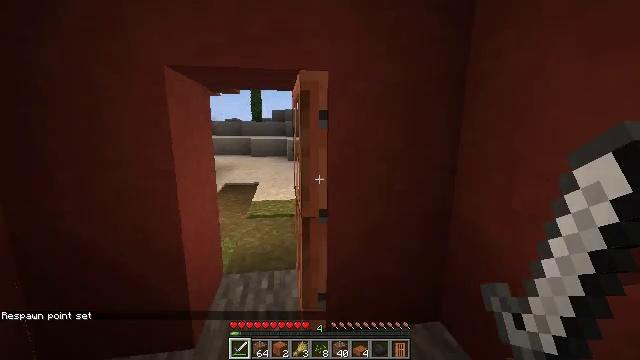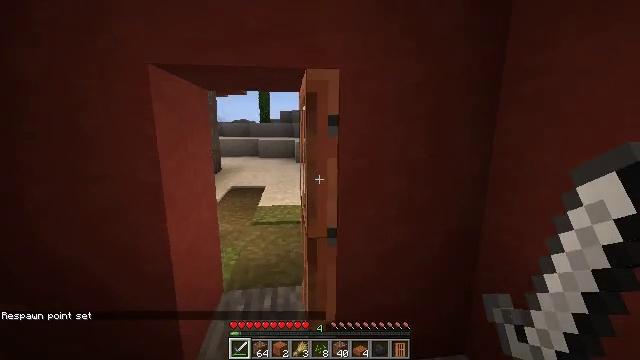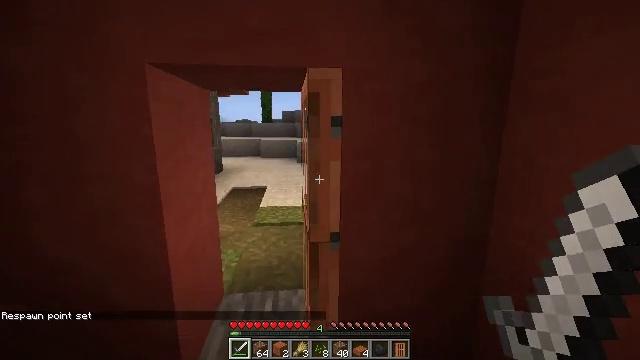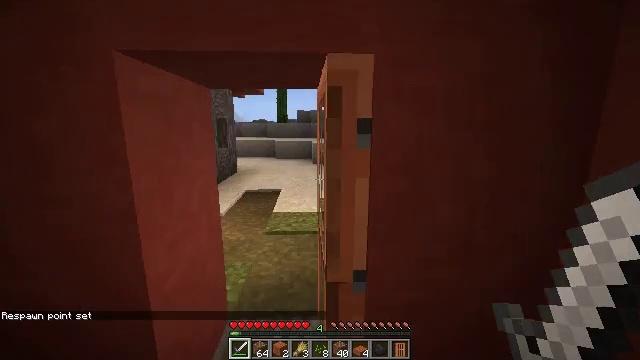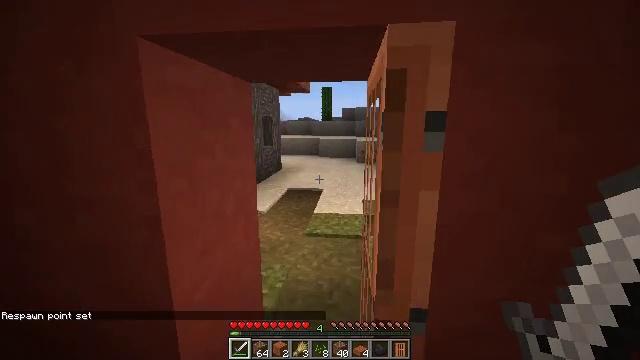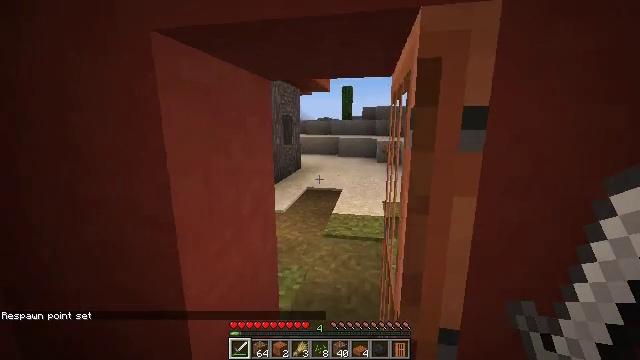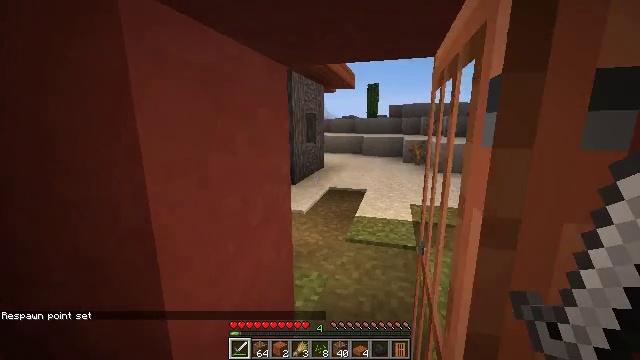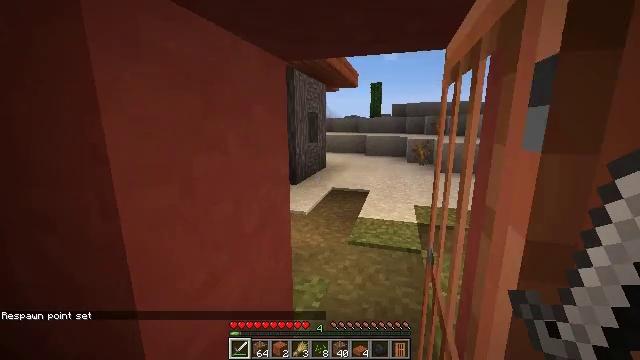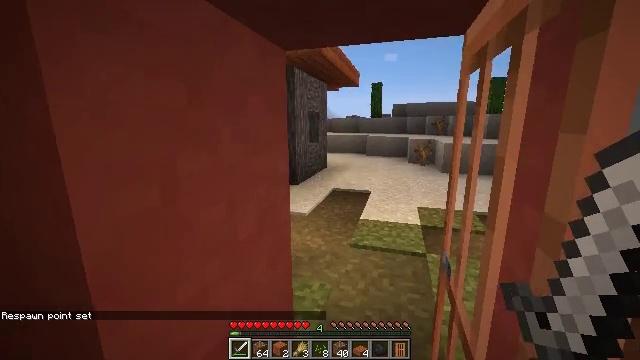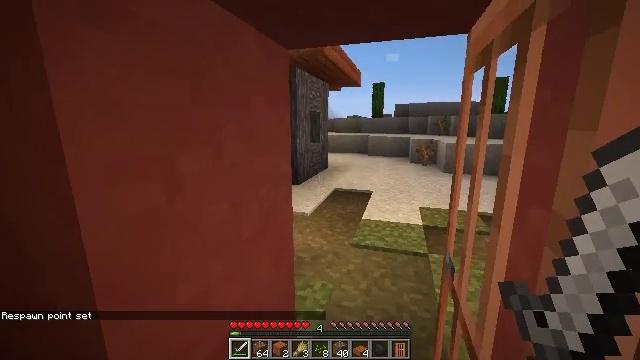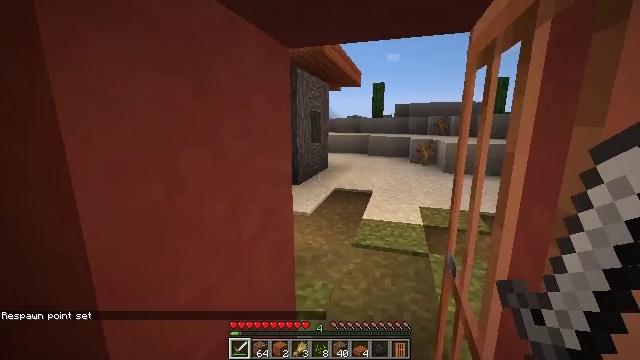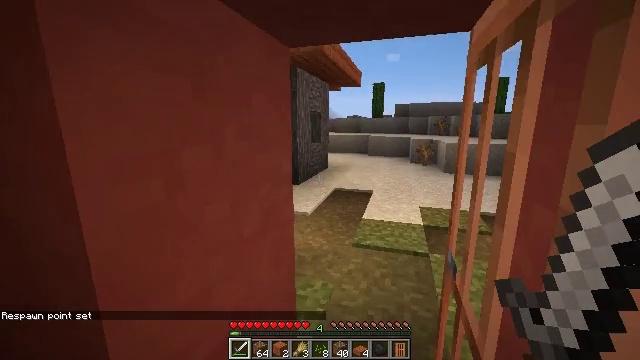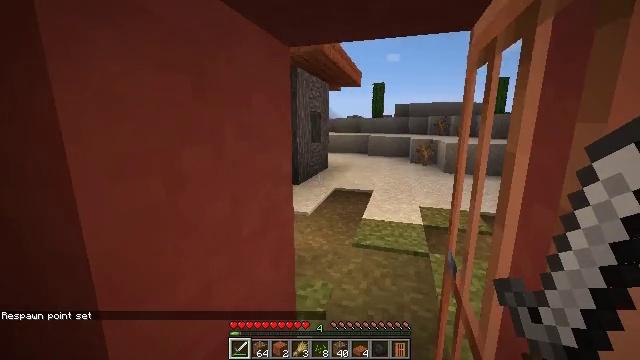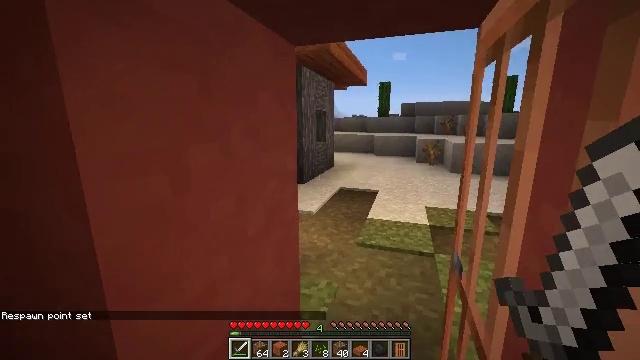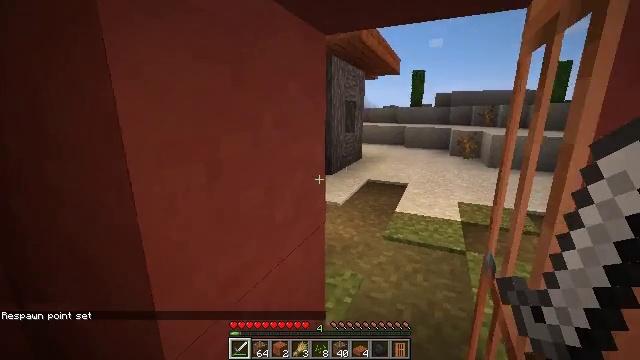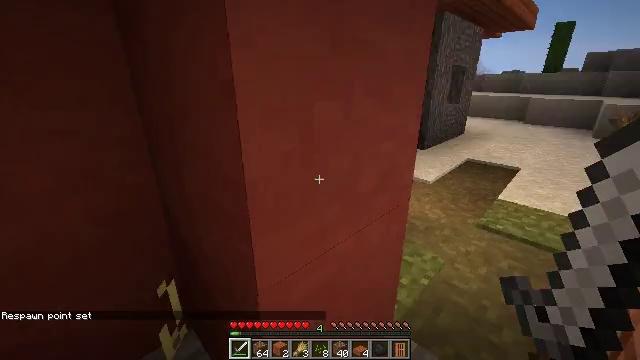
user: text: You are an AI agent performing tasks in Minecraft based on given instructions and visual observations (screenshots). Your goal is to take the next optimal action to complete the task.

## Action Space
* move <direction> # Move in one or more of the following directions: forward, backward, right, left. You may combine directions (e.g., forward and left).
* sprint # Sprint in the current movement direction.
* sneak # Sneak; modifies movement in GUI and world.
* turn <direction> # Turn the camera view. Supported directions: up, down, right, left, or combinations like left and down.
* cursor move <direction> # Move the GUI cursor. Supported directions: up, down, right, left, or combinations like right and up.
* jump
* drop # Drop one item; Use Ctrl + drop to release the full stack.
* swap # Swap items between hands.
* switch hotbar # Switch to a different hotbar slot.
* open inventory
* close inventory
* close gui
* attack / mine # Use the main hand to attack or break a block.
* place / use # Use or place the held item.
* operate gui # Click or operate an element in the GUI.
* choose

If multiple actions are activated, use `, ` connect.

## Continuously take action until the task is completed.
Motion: motion action
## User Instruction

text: Collect sand to make glass.
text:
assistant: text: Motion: move forward, turn left
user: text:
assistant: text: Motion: move forward
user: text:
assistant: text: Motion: move forward, turn left
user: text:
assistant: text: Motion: move forward, turn left
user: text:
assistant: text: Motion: move forward, turn left
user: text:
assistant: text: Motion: move forward, turn left
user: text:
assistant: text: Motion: move forward
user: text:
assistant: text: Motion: no_op
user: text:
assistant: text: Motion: no_op
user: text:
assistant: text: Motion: no_op
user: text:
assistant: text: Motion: no_op
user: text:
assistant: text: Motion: no_op
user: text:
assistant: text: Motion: turn left
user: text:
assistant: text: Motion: turn left and down
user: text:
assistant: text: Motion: turn left and down
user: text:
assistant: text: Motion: turn left and down
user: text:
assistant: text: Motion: turn left
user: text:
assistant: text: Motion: turn left and up
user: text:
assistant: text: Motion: turn left
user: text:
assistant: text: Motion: turn left
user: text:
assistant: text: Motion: turn left
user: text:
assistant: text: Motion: turn left
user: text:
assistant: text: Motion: no_op
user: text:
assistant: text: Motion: no_op
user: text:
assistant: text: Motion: no_op
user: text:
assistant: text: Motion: turn right
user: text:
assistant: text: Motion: turn right
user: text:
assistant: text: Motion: turn right
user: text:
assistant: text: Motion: no_op
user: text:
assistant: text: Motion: move forward, turn left